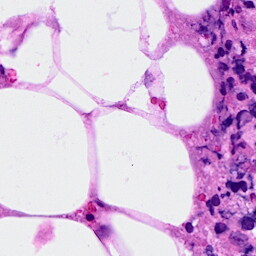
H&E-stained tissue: Breast